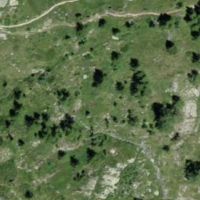
EUNIS habitat code: 23
Species observed at this site:
Melitaea diamina